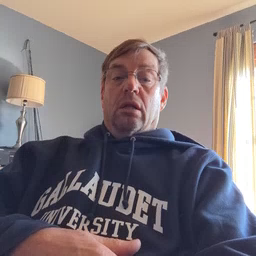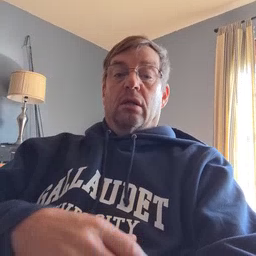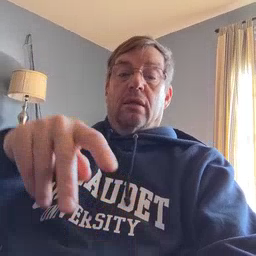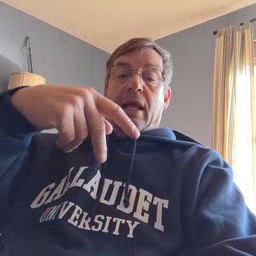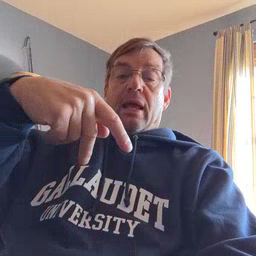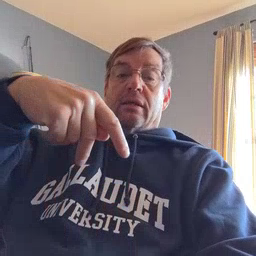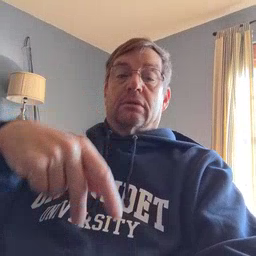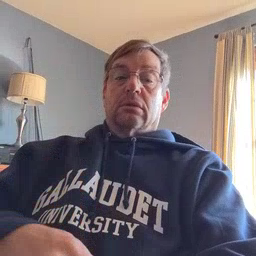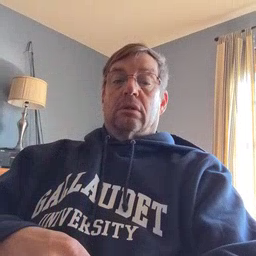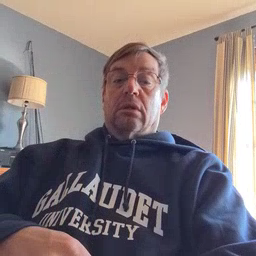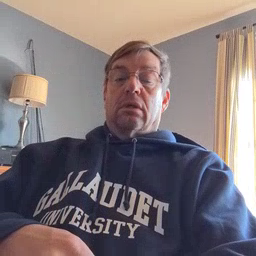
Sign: dance